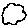
Label: cloud